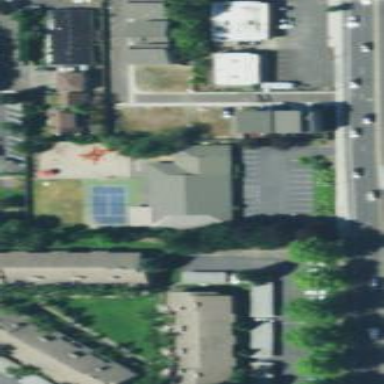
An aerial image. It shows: Kindergarten.